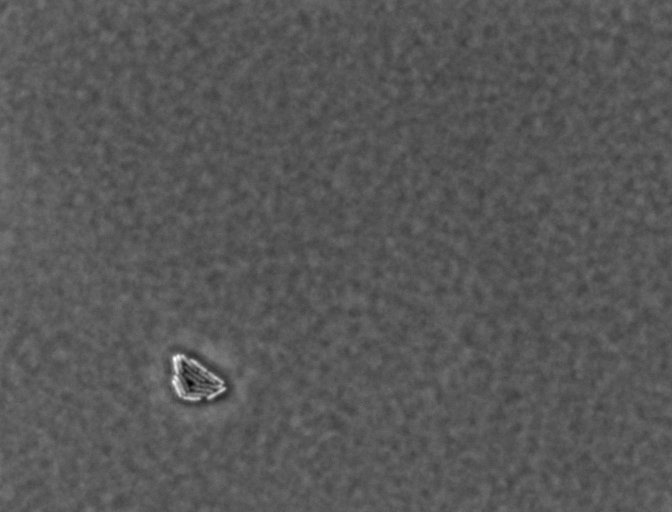
Salmonella enterica Typhimurium